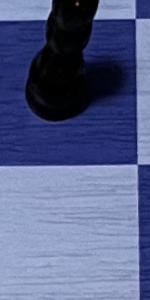
Label: Empty